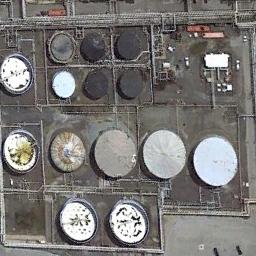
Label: storage_tank